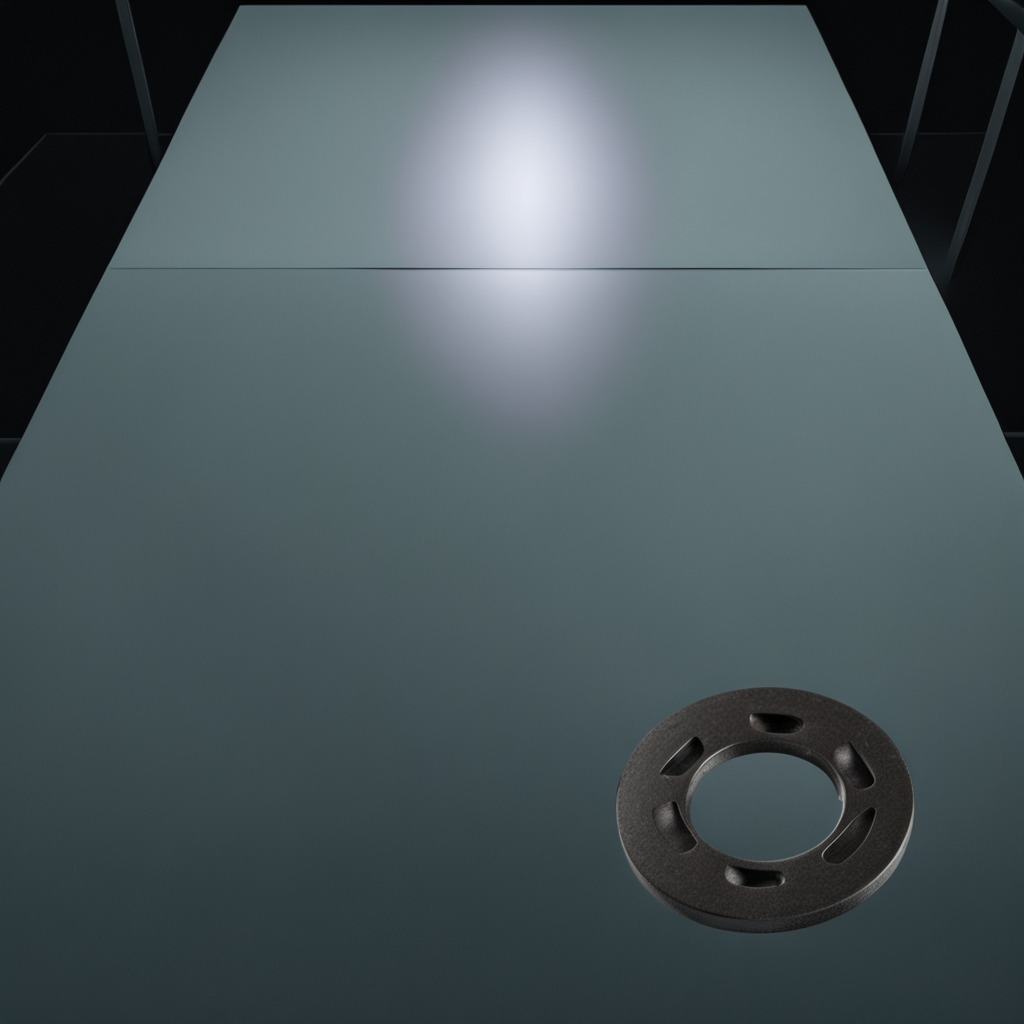
A flat metal washer is lying on the table.